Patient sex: M
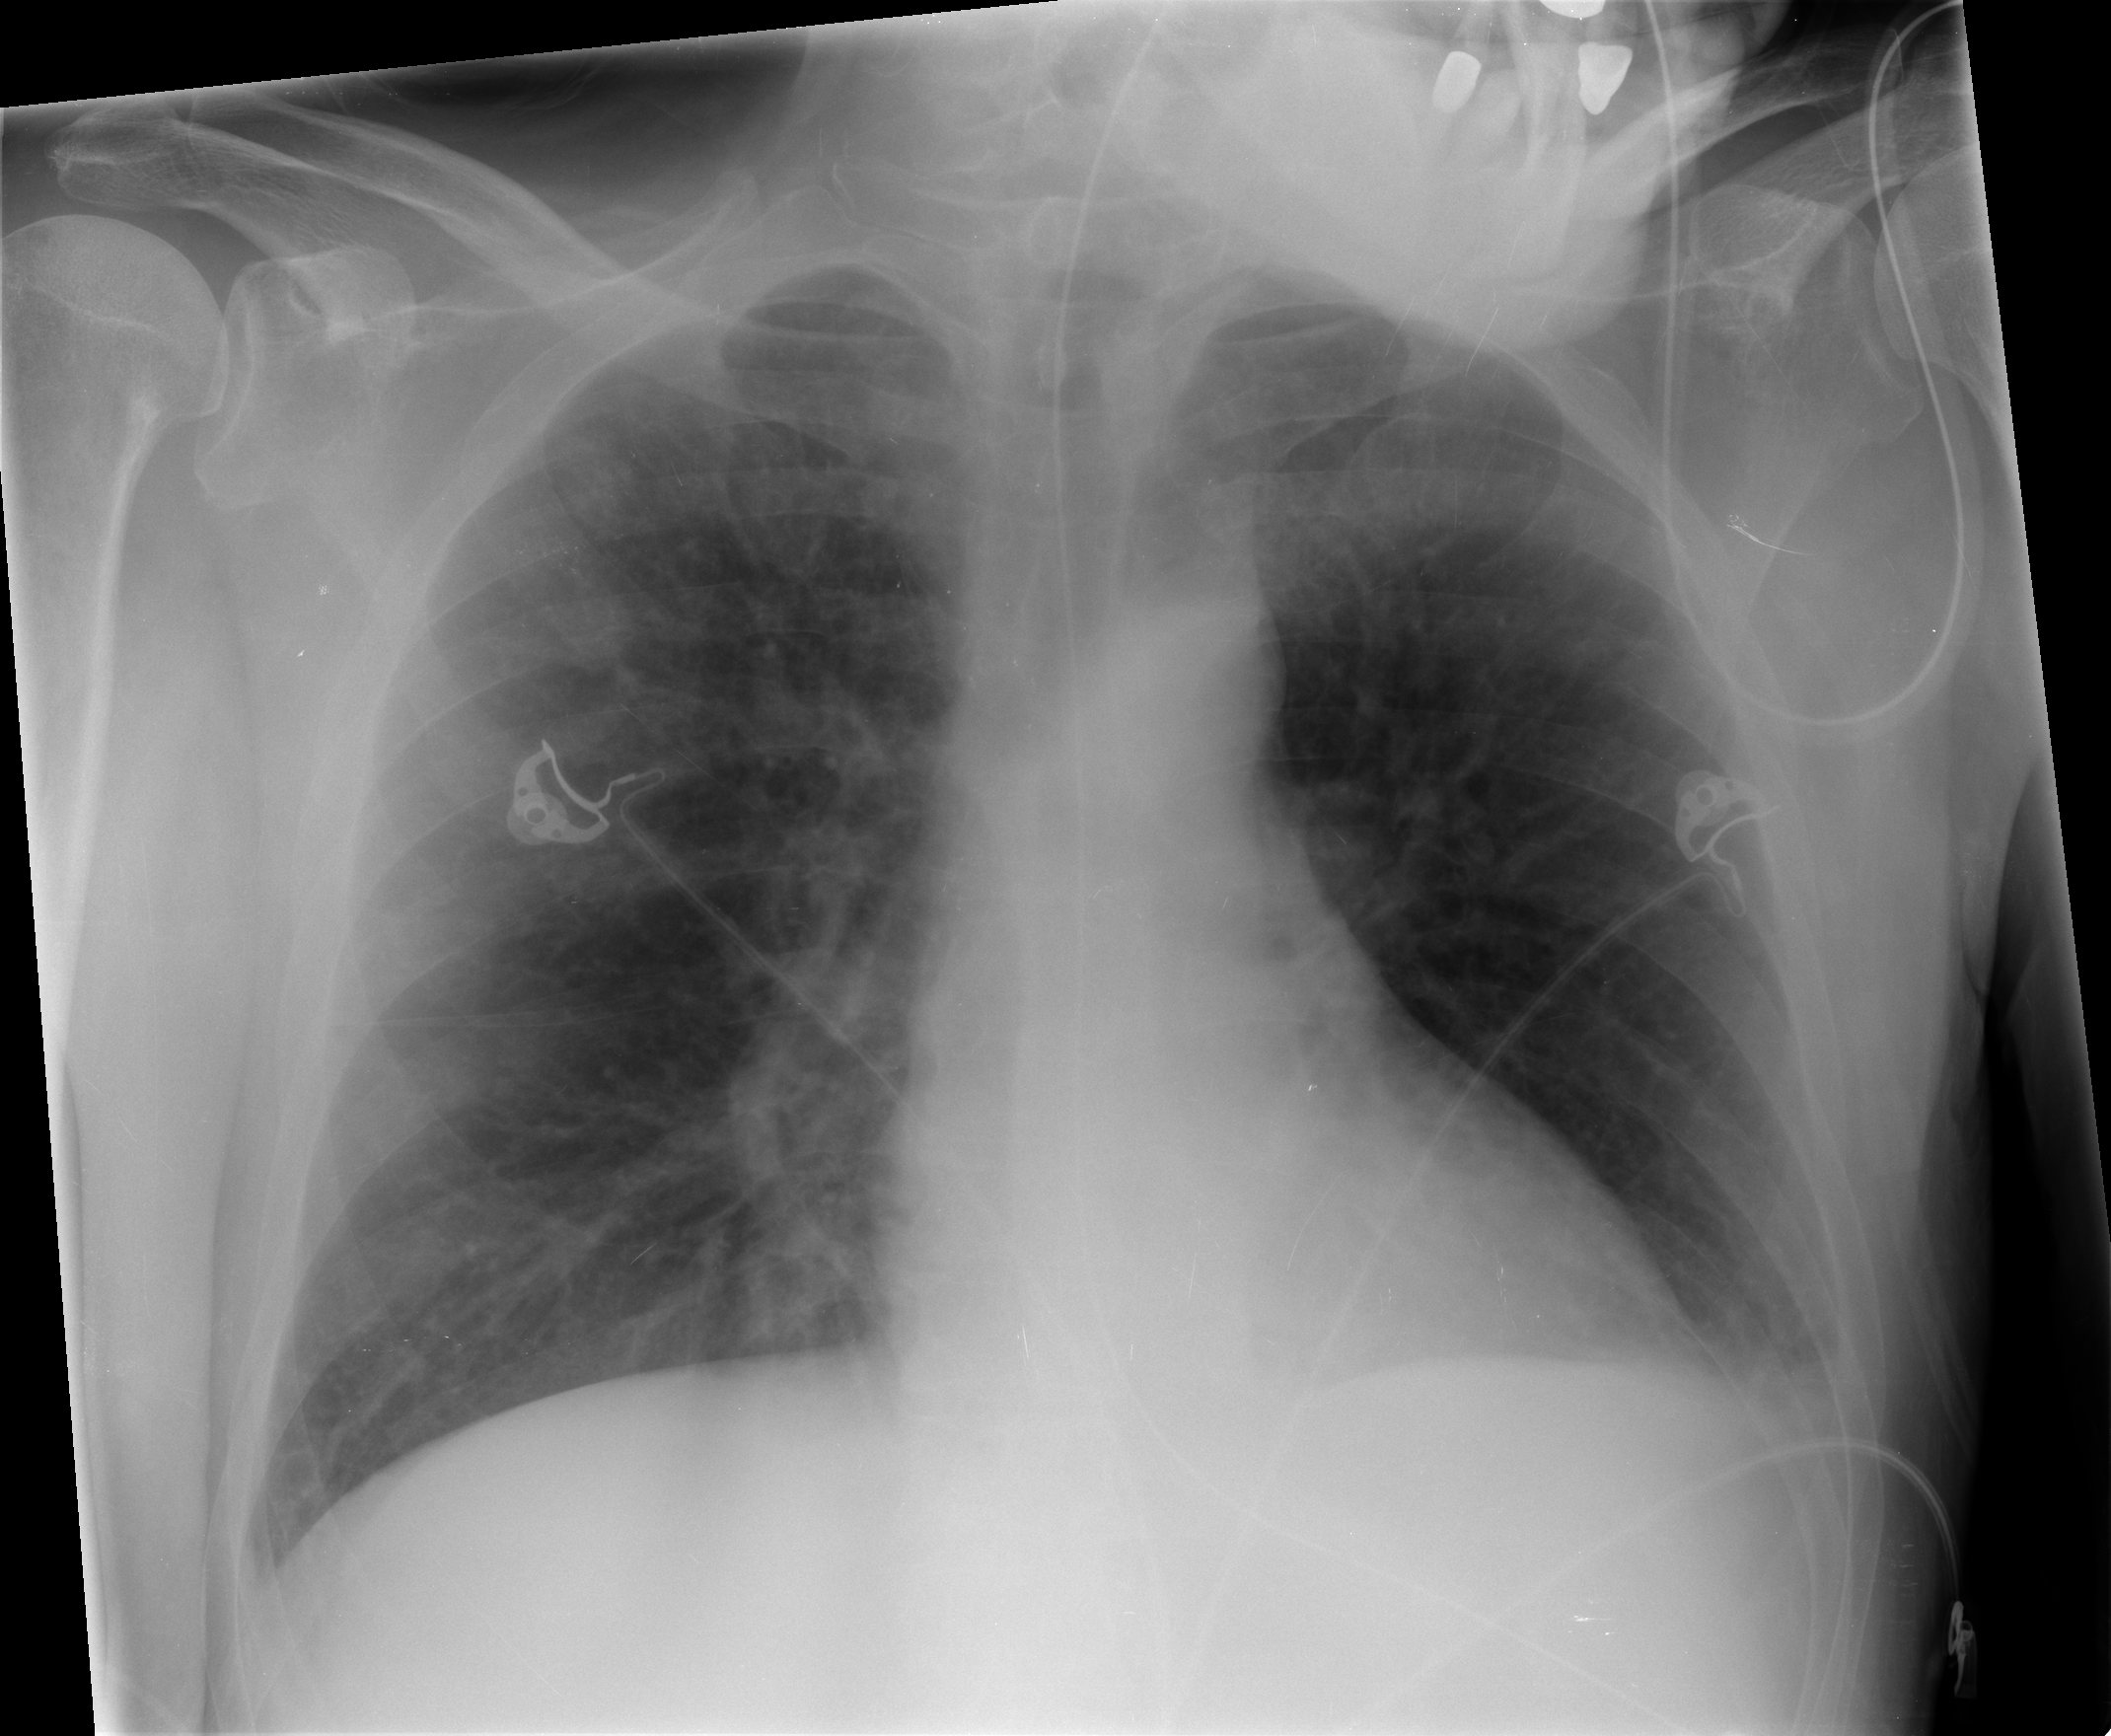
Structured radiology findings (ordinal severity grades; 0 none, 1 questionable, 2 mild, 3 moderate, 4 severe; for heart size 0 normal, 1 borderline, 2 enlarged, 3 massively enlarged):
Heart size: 0
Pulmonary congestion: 2
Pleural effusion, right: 0
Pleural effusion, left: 1
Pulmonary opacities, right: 2
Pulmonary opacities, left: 2
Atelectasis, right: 2
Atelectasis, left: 1